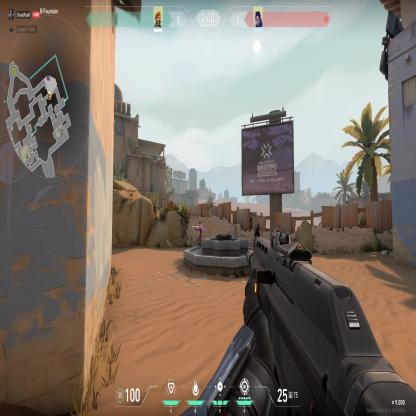
Label: enemy